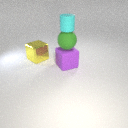
large green rubber sphere above large purple rubber cube